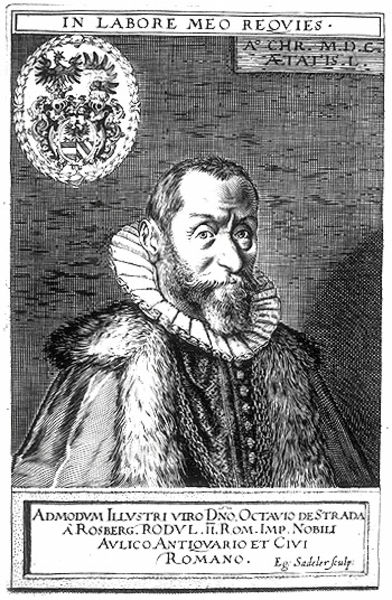
Titel: Bildnis des Octavio Strada von Rosberg
Künstler: Egidius Sadeler
Institution: (Seriendruck)
Schlagwörter: adler, flügel, mann, schatten, weiß, grau, licht, mund, nase, ohr, schwarz, stirn, zeichnung, blick, bart, augen, hermelin, kragen, pelz, vollbart, bildnis, halskrause, herr, portrait, porträt, gewand, halbfigur, mantel, adel, saum, renaissance, spanien, schrift, kette, grafik, graphik, werbung, kaiser, könig, tafel, ernst, inschrift, deutsch, knöpfe, name, druck, schwarz-weiß, schraffur, radierung, stich, text, beschriftung, plakat, stehkragen, herrscher, nerz, kranz, krause, fürst, österreich, rom, wappen, pelzkragen, halbfigurig, emblem, kupferstich, fellkragen, flugblatt, antiquar, latein, motto, flyer, helmzier, strada, geheimratecken, pamplet, altersangabe, sadeler, ottavio